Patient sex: M
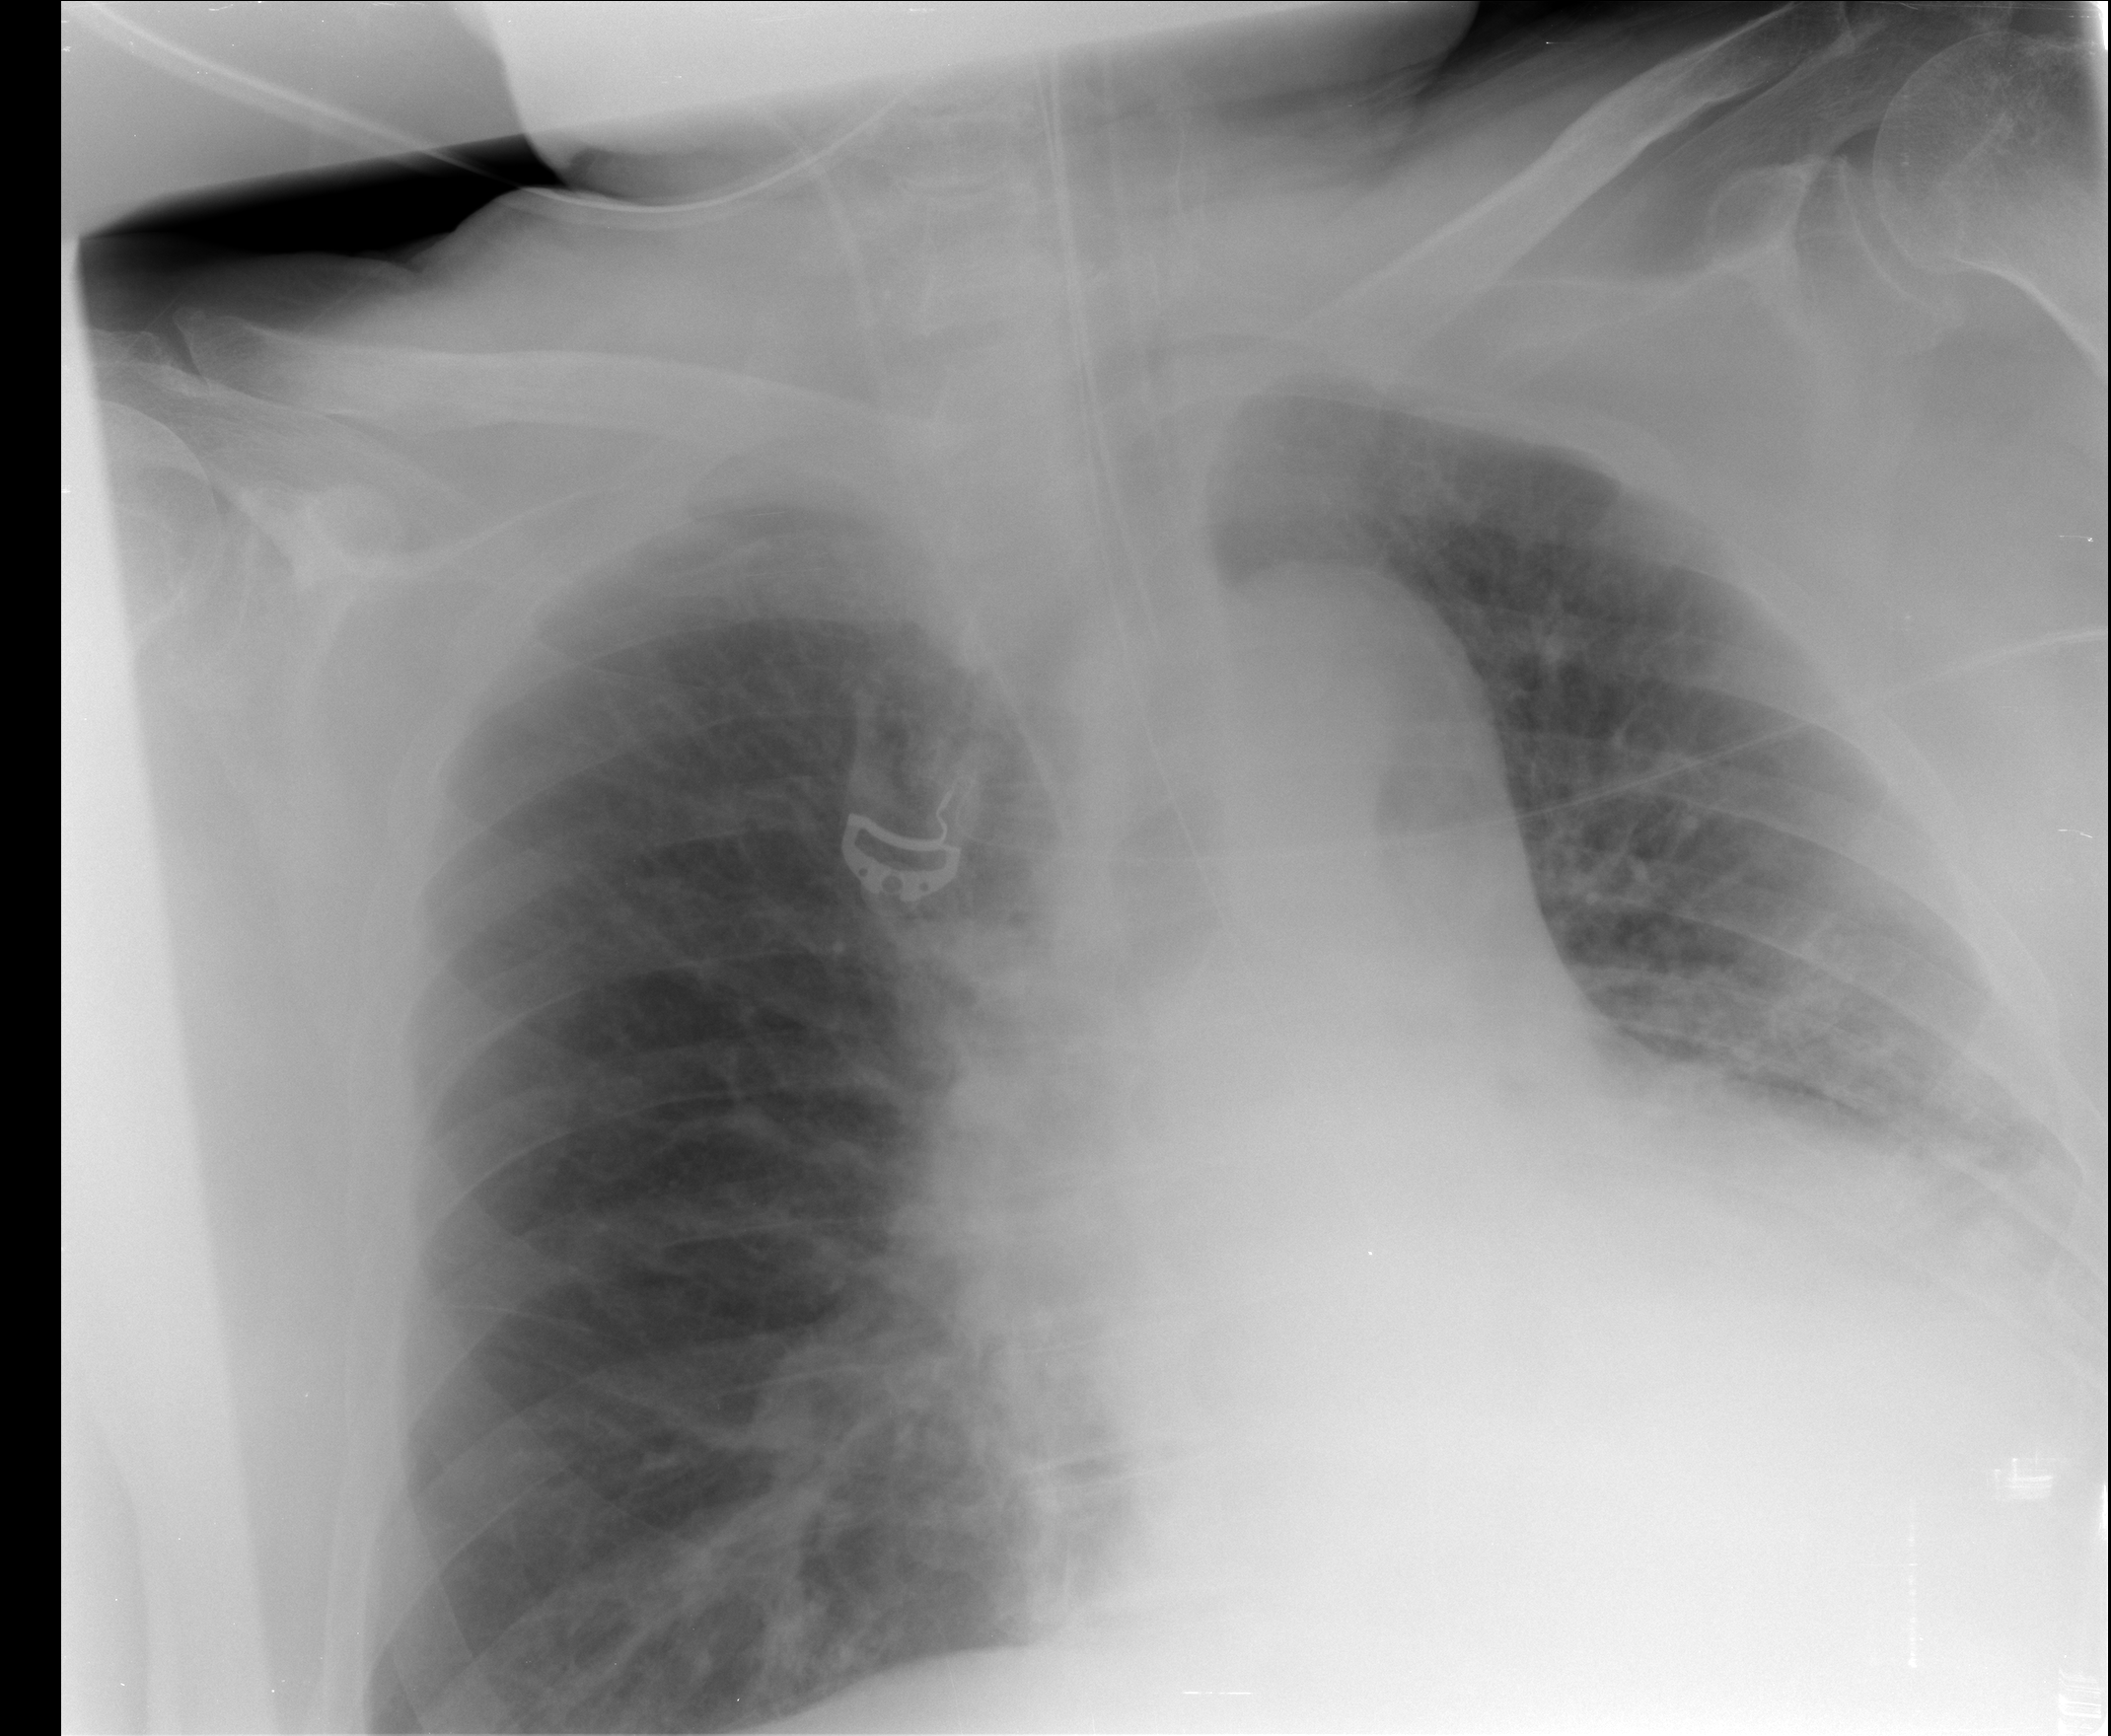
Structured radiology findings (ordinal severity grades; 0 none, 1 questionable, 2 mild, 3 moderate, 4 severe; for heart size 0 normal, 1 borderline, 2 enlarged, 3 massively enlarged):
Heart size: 2
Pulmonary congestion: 2
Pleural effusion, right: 0
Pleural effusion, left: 2
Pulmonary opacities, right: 0
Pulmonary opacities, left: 2
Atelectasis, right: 0
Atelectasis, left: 2